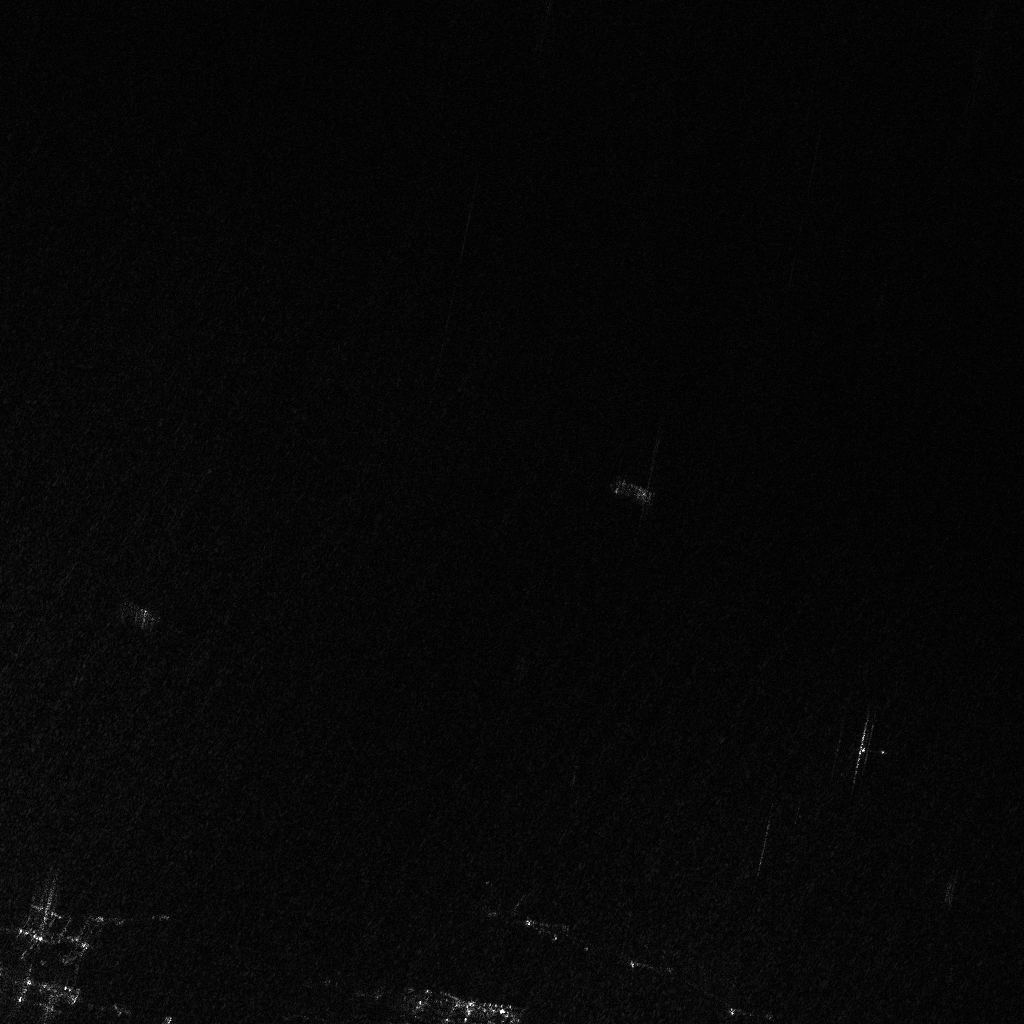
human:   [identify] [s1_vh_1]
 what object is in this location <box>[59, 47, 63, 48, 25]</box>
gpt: <ref>1 medium container at the center</ref>